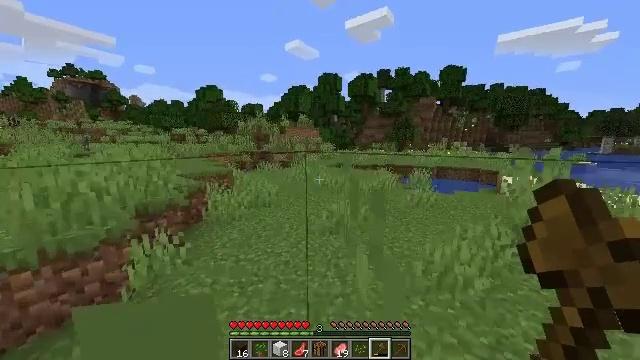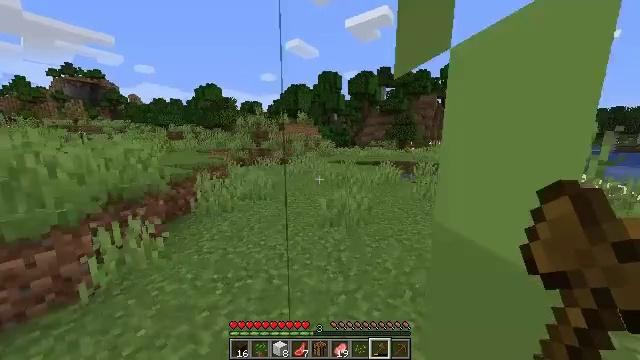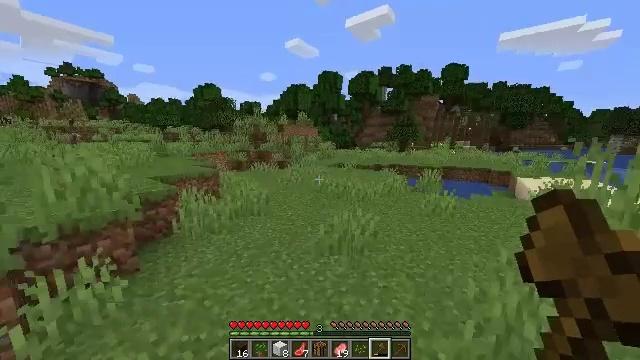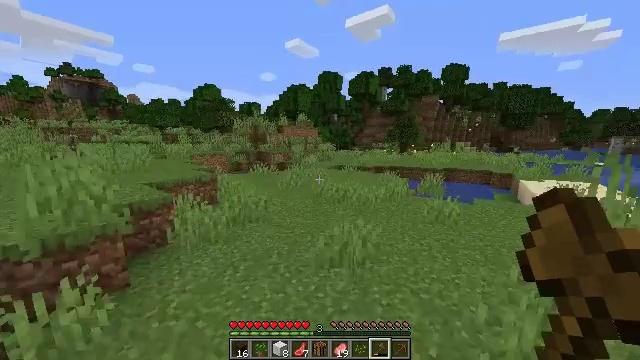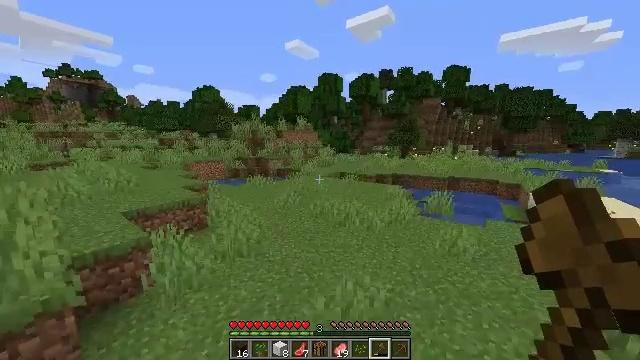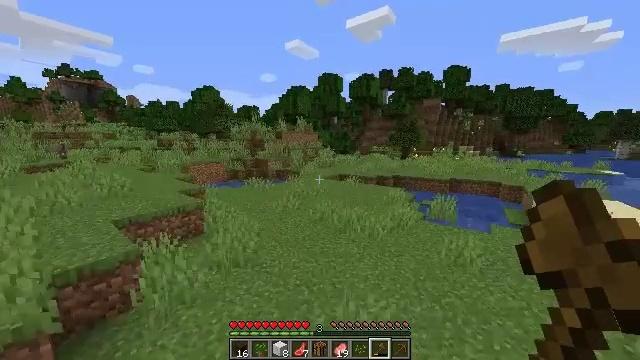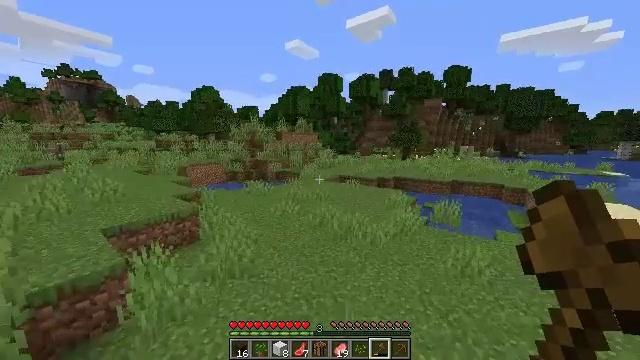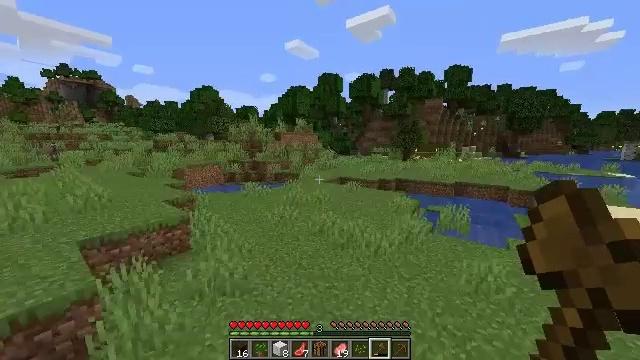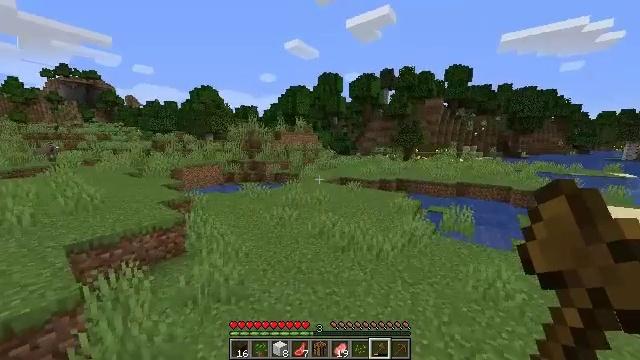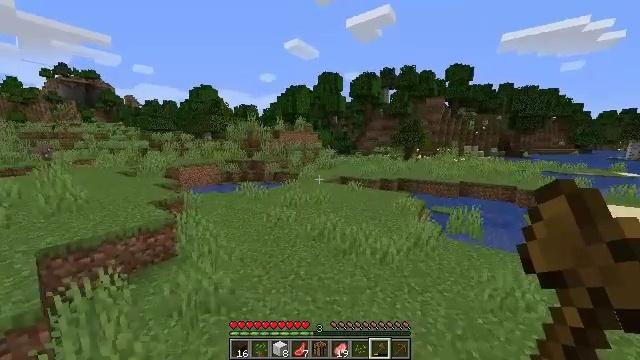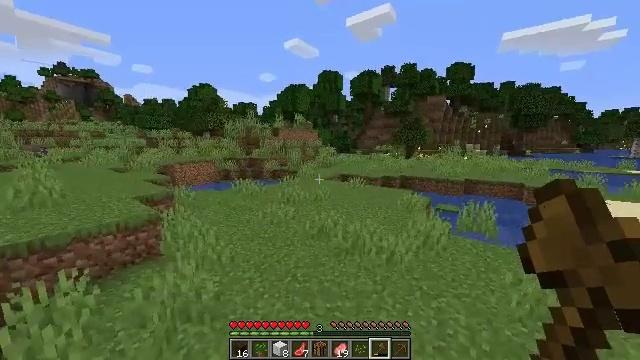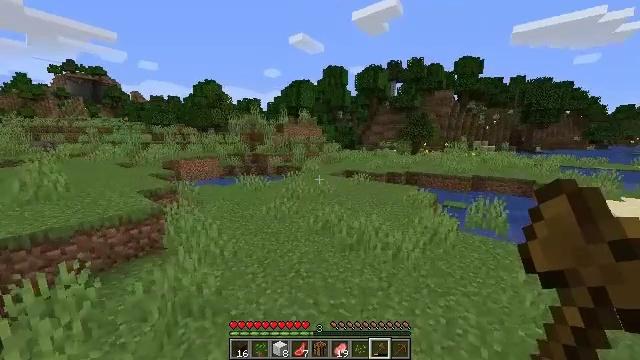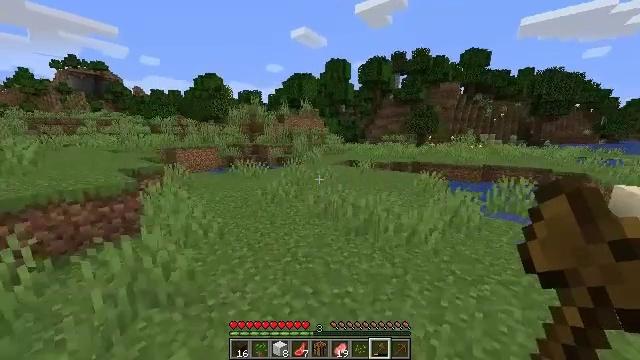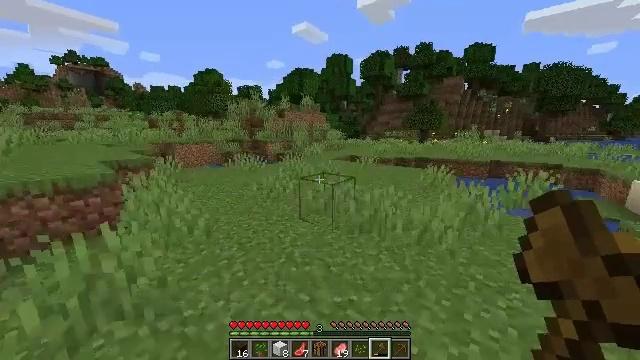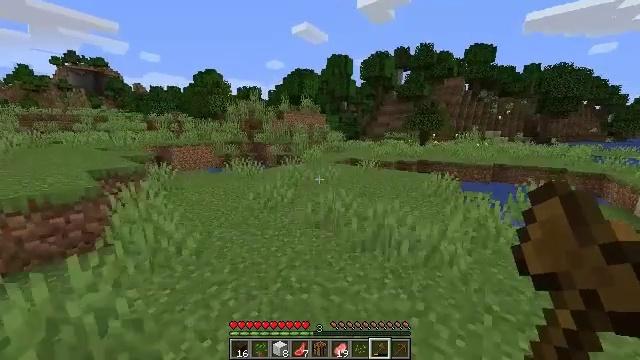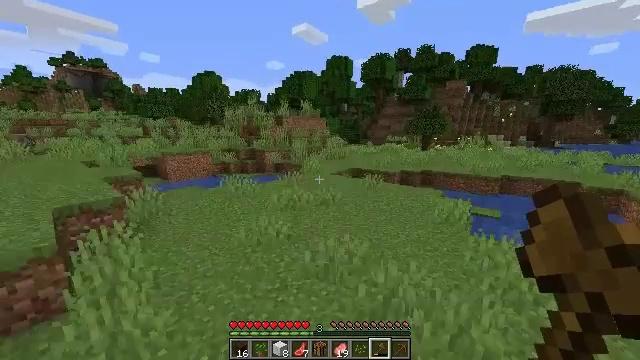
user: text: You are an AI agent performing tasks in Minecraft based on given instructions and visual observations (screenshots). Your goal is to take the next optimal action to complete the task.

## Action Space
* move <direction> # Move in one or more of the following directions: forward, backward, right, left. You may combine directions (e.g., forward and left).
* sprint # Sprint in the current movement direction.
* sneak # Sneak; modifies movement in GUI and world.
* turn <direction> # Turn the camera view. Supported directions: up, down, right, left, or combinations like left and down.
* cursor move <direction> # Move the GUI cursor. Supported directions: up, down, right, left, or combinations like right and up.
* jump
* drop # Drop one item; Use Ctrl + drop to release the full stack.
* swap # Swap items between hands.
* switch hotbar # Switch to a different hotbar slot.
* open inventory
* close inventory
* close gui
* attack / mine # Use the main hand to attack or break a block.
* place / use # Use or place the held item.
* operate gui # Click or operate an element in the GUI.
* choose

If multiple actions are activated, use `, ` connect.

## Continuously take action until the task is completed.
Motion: motion action
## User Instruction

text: Harvest the rose bush for its flowers.
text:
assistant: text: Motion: move forward, jump
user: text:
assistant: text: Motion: move forward, jump
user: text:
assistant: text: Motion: move forward, jump
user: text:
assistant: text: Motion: move forward, jump
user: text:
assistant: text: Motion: move forward, jump
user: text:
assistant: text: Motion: move forward, jump
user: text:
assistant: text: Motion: move forward, jump
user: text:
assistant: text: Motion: move forward, jump
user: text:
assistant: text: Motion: move forward, jump
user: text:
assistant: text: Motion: move forward, jump
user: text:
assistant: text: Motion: move forward, turn left, jump
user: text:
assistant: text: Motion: move forward, jump
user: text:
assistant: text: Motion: move forward, jump
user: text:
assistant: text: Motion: move forward, jump
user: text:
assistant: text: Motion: move forward, jump
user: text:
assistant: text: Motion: move forward, jump
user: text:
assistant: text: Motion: move forward, jump
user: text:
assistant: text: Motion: move forward, jump
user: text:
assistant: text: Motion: move forward, jump
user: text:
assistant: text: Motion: move forward, jump
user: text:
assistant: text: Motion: move forward, jump
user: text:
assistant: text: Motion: move forward, jump
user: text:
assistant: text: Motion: move forward, jump
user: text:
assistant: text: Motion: move forward, jump
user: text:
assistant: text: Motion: move forward, jump
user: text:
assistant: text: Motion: move forward, jump
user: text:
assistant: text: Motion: move forward, turn right and down, jump
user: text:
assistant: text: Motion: move forward, turn down, jump
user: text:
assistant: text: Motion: move forward, jump
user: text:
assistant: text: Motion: move forward, jump